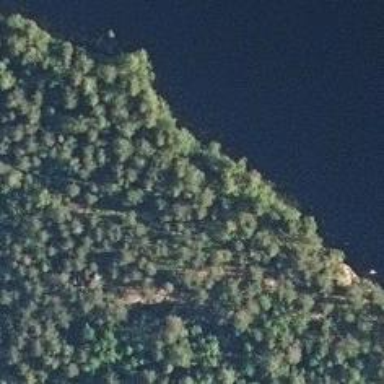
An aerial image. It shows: Cliff in nature.